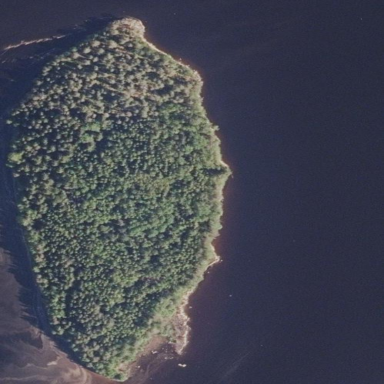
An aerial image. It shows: Islet surrounded by woodland.